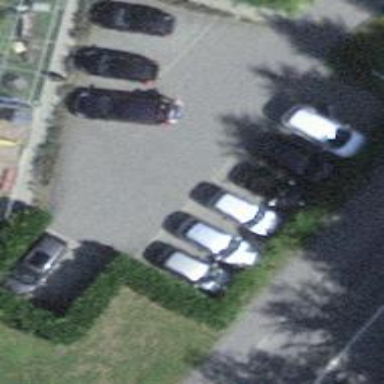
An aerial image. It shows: Parking area with asphalt surface.